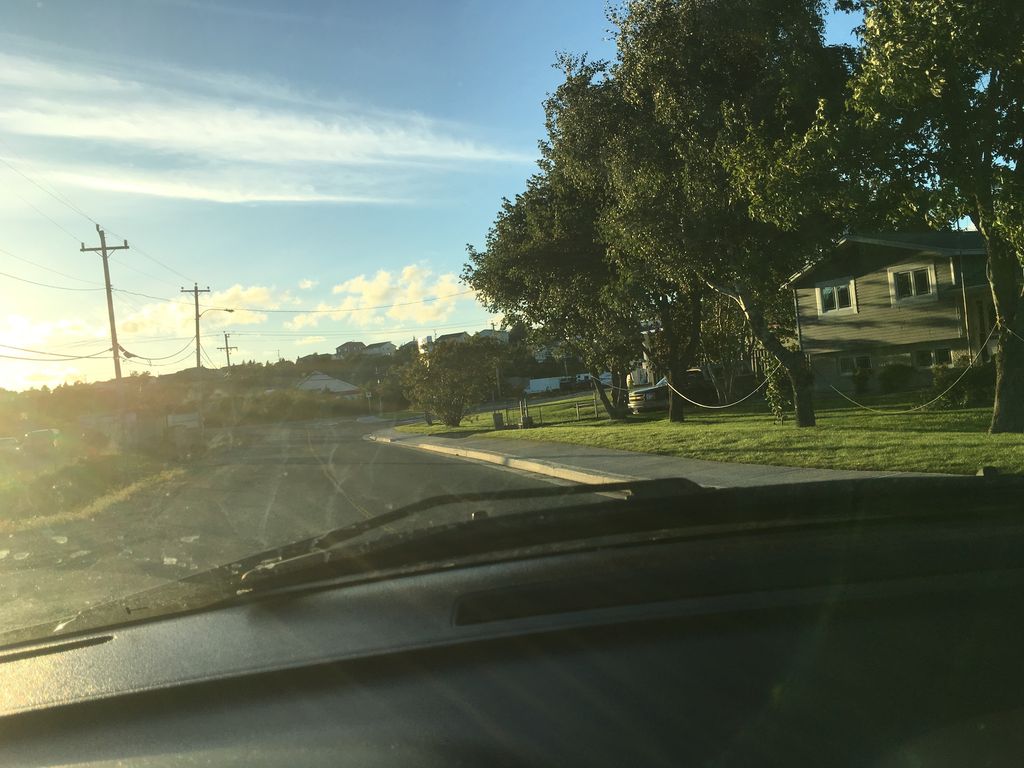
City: st_johns